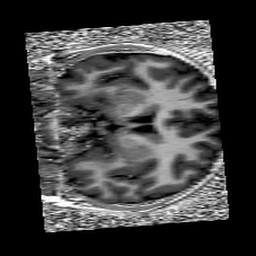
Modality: UNIT1
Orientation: coronal
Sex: male
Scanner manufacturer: siemens
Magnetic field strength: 3 T
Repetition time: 5 s
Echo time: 0.00368 s